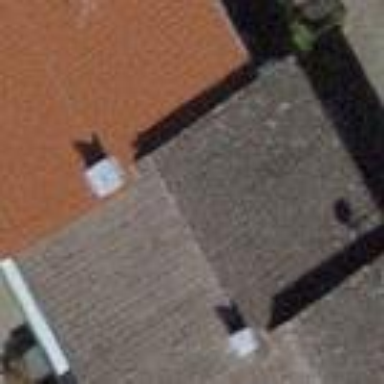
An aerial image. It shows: Gabled roofed house.